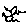
Label: bird